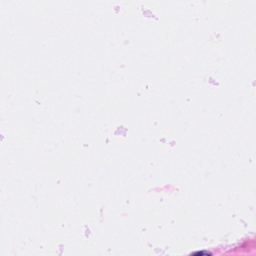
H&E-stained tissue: Breast